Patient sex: M
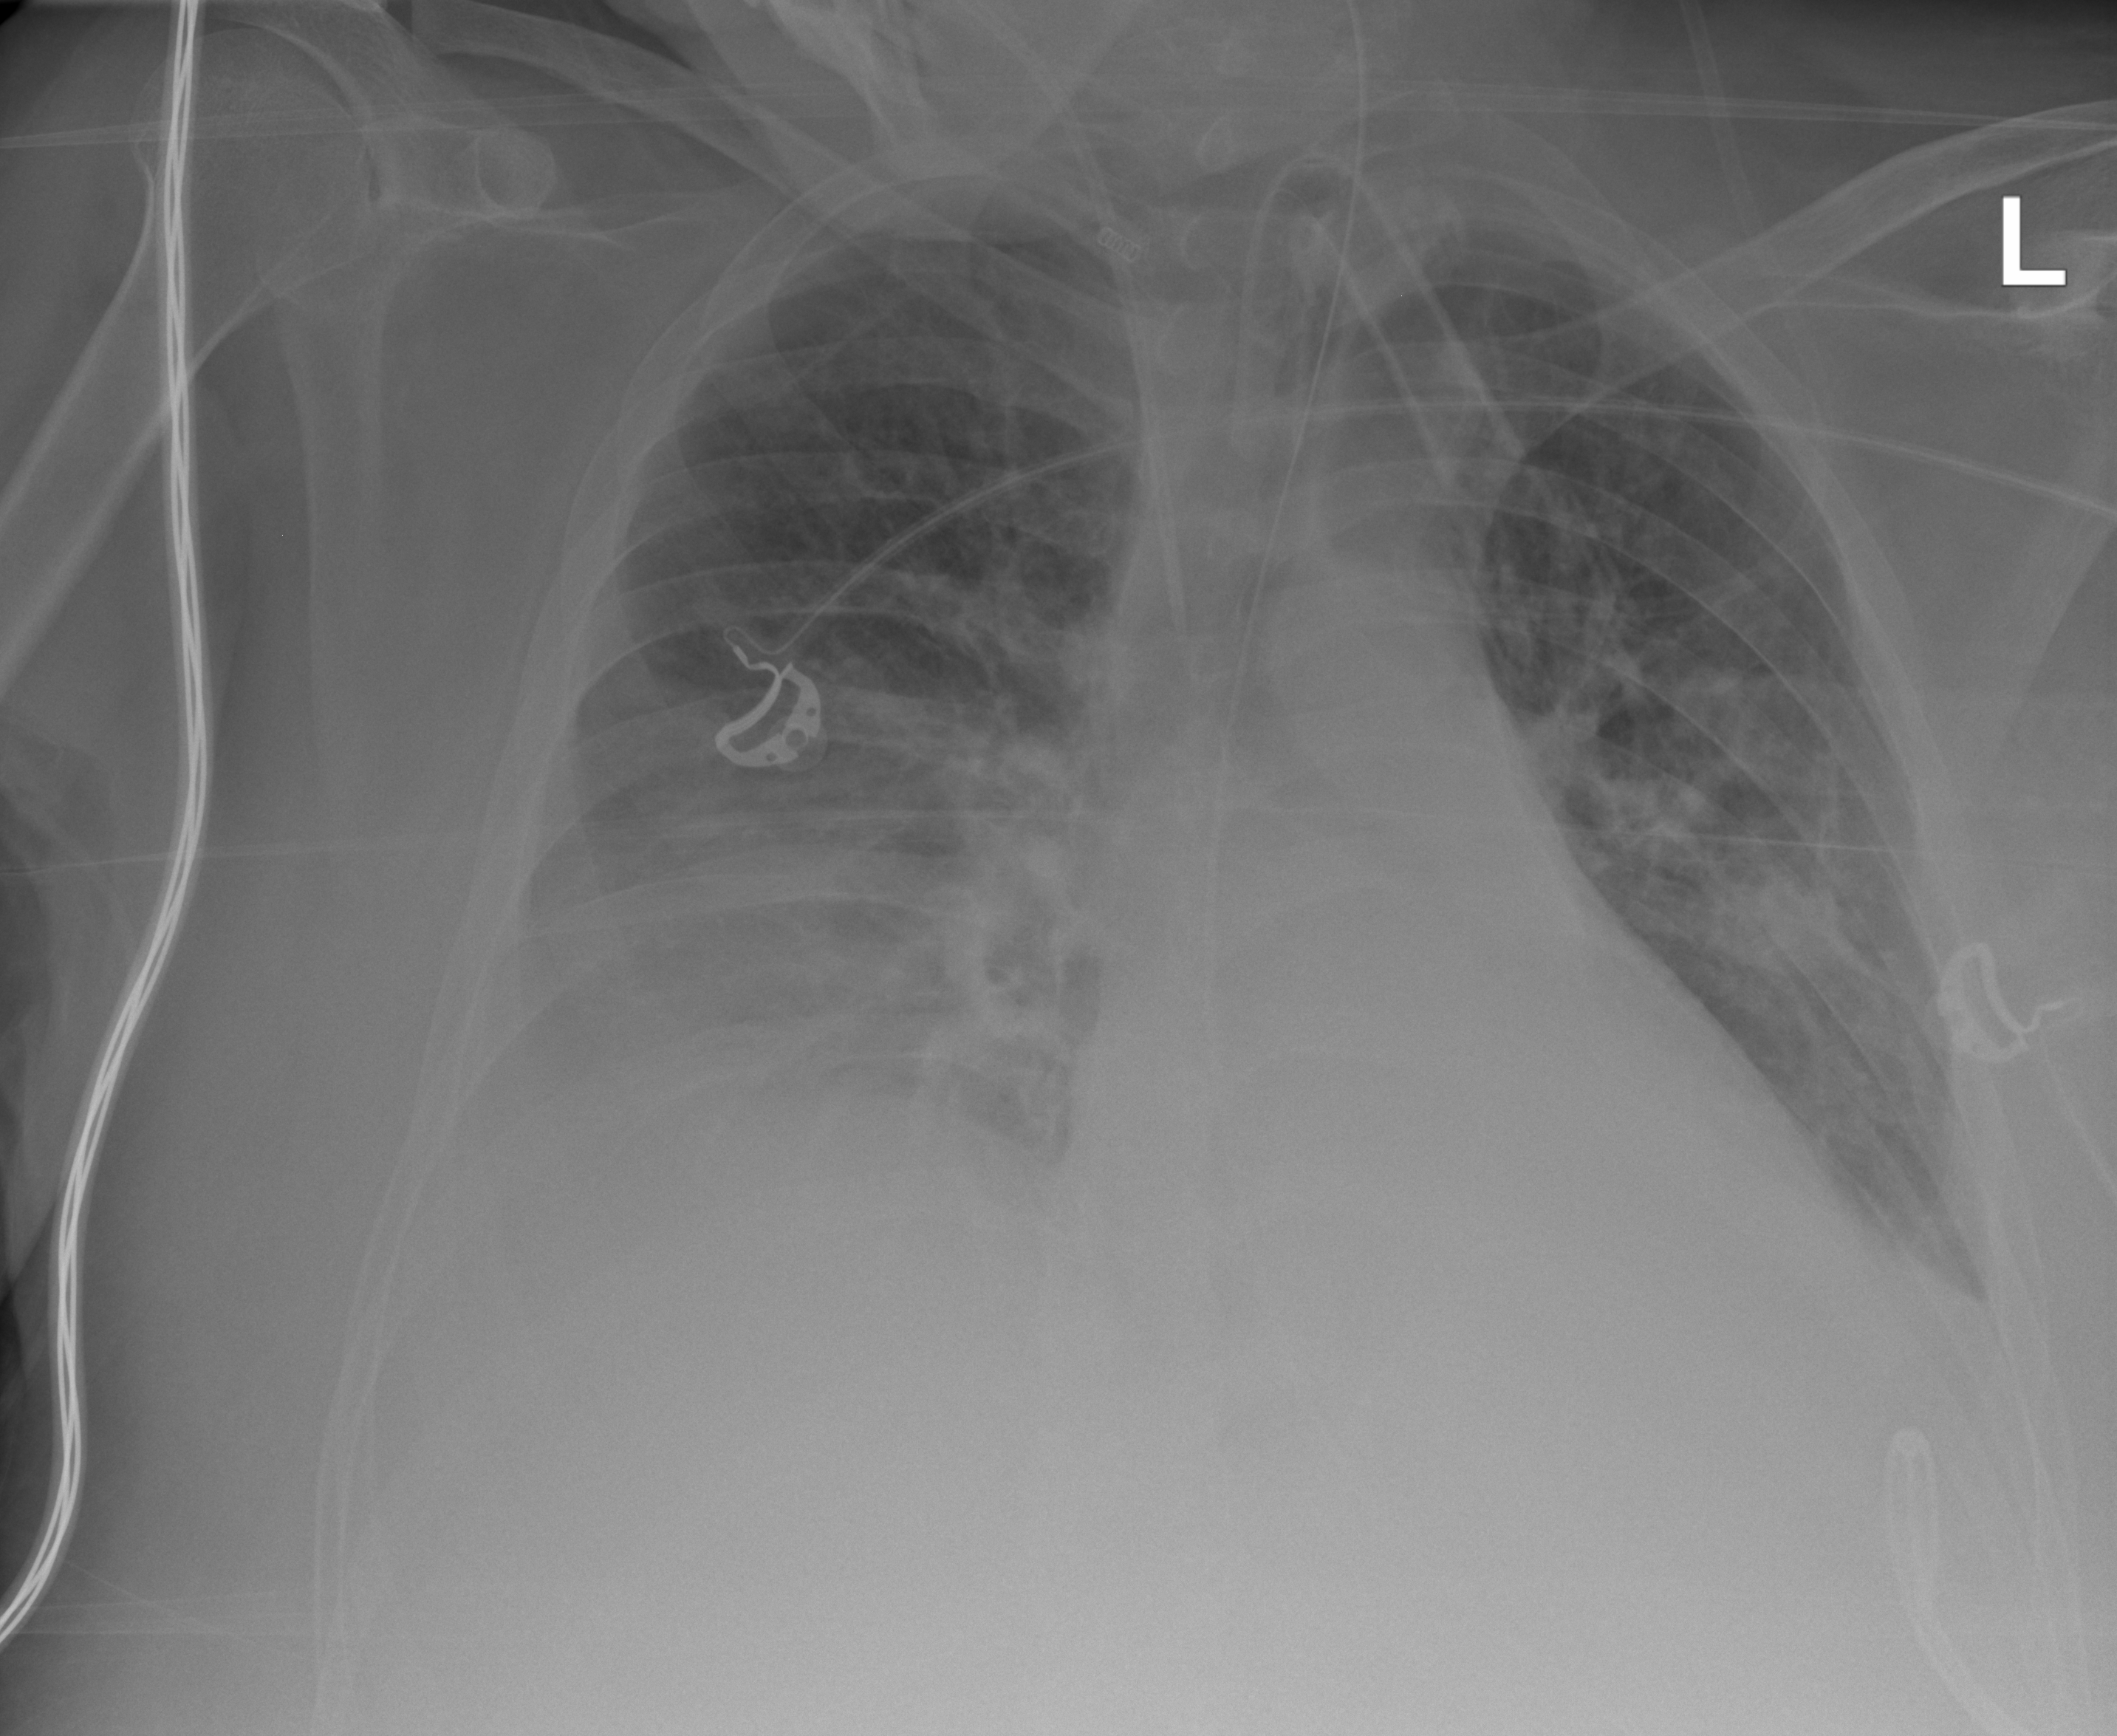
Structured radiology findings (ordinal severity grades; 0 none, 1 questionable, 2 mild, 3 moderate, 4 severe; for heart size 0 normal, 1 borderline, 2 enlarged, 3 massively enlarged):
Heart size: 0
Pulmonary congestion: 2
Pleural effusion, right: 3
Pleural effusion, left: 0
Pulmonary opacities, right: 2
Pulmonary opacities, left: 1
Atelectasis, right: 2
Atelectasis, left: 2